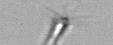
Label: Calciopappus